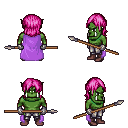
a pixel art fantasy rpg character, male body template, orc, green skin, lavender cape, metal pants, pink long bangs hairstyle, metal gloves, maroon shoes, spear, four views (front, back, left, right), 2x2 character sprite sheet, small pixel art, hard edges, no anti-aliasing